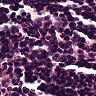
Metastatic tissue present: no